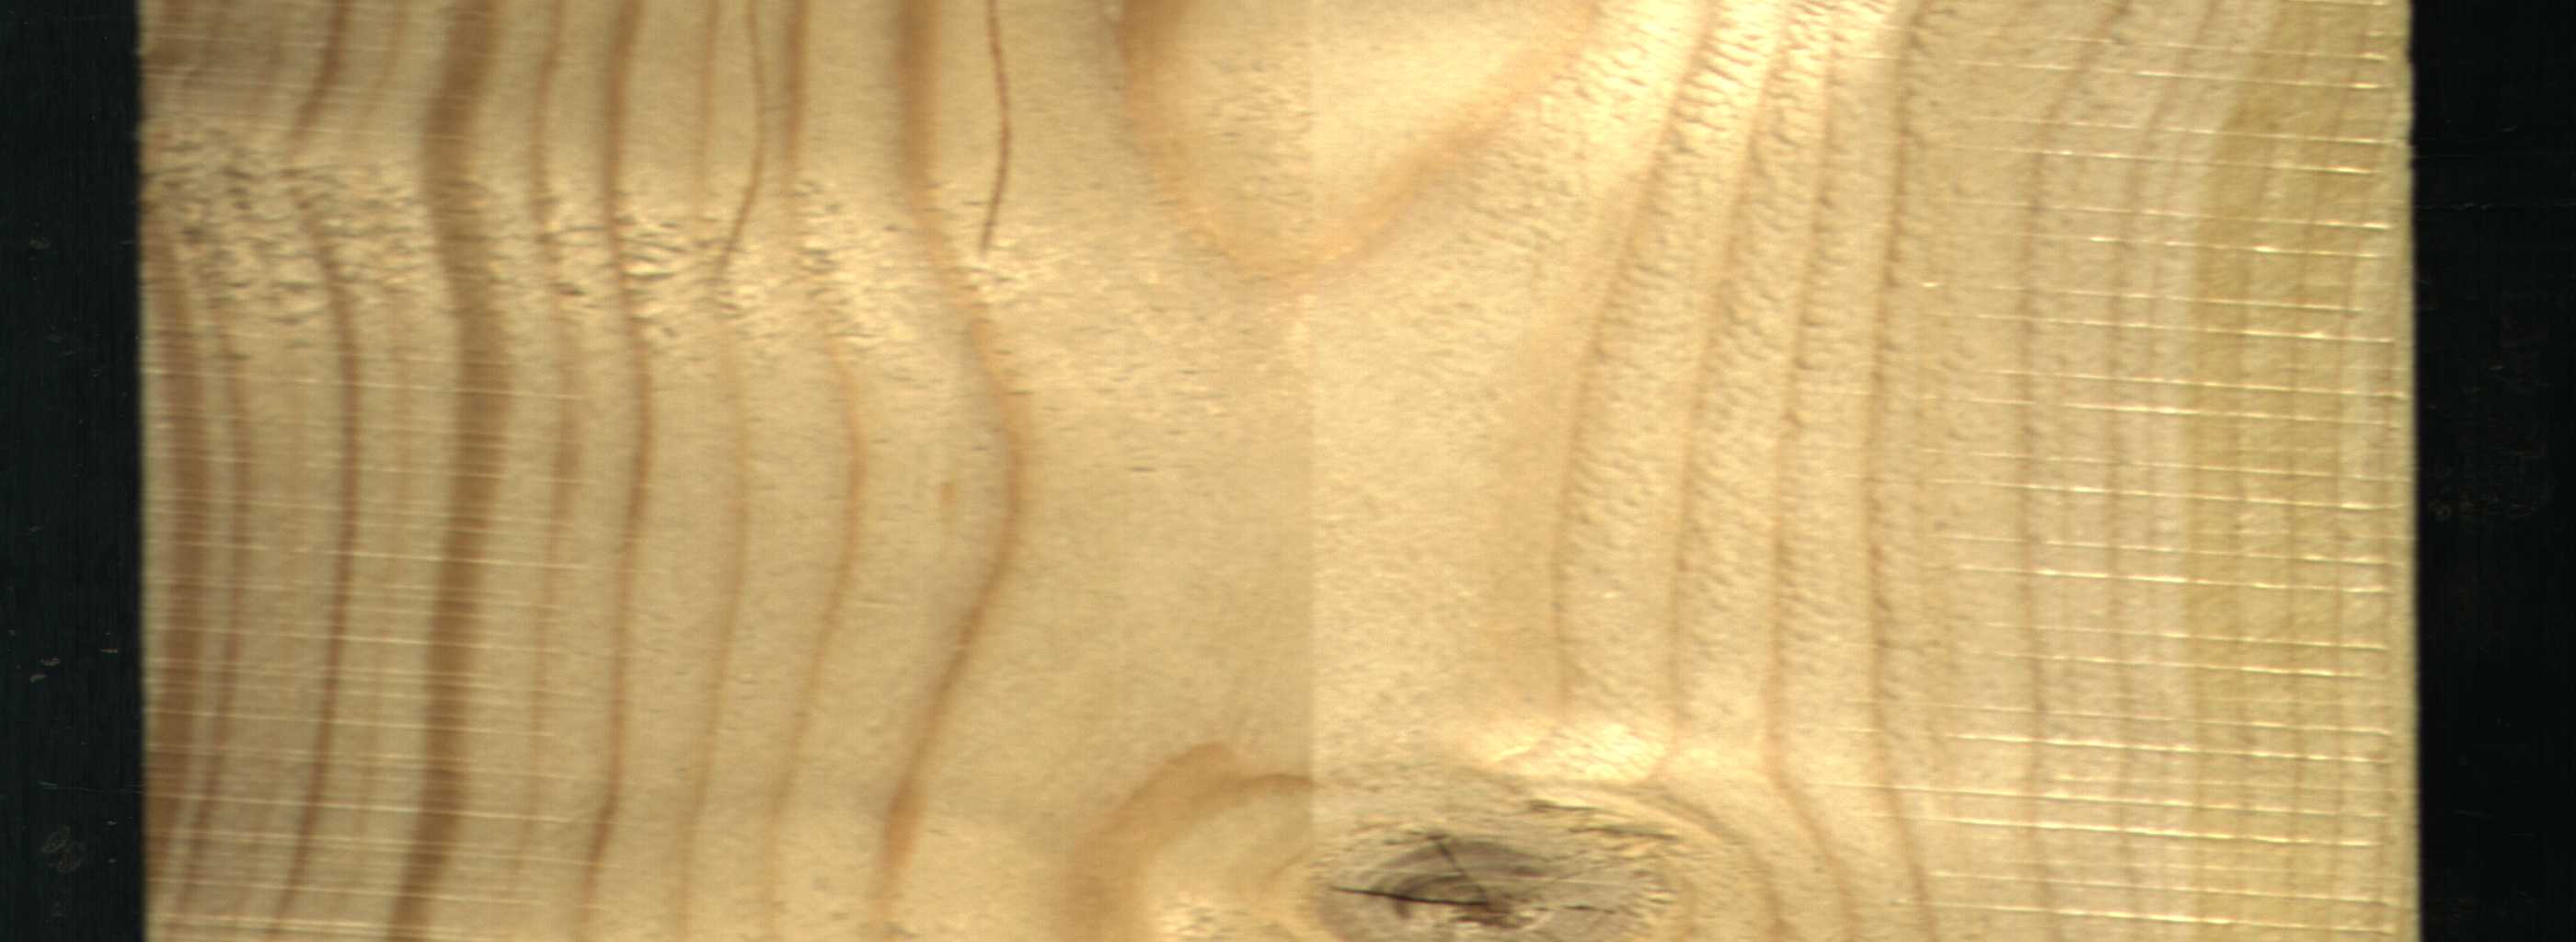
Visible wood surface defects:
Crack
knot_with_crack